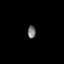
Tissue: prostate
Cell type: NK cells
Senescence score: 0.6949
Nuclear area (px): 99
Mean DAPI intensity: 119.061